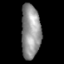
Tissue: skin
Cell type: Myeloid cells
Senescence score: 0.7755
Nuclear area (px): 1030
Mean DAPI intensity: 144.601